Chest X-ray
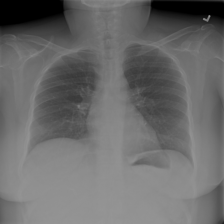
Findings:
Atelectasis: negative
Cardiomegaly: negative
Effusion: negative
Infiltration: negative
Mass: negative
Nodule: negative
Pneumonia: negative
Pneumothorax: negative
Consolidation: negative
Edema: negative
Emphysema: negative
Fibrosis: negative
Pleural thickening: negative
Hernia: negative